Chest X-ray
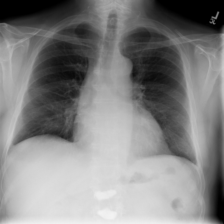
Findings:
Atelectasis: negative
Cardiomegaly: negative
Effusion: negative
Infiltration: positive
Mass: negative
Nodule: negative
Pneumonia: negative
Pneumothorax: negative
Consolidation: negative
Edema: negative
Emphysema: negative
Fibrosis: negative
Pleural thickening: negative
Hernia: negative